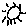
Label: sun